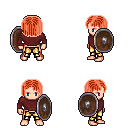
a pixel art fantasy rpg character, male body template, human, light skin, maroon long-sleeve shirt, gold greaves, red pageboy hairstyle, shield, four views (front, back, left, right), 2x2 character sprite sheet, small pixel art, hard edges, no anti-aliasing